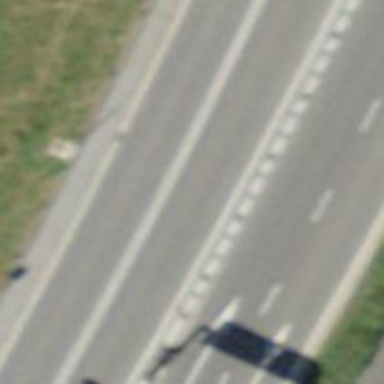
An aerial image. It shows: Asphalt motorway link.